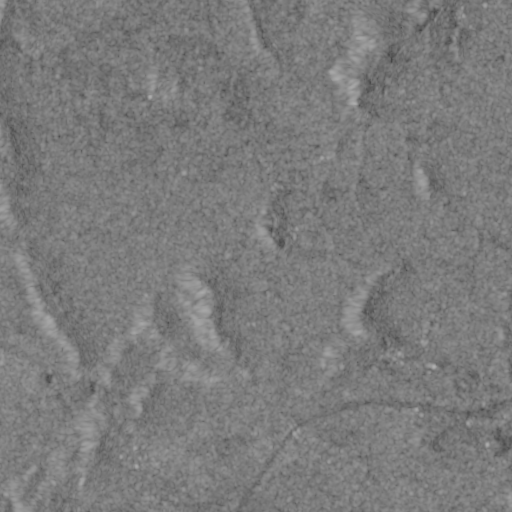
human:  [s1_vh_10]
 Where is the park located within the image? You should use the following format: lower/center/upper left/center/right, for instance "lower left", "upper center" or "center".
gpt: The park is located in the lower right of the image.
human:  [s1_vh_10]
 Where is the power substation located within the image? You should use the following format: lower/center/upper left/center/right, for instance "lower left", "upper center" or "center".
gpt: The power substation is located in the lower right of the image.
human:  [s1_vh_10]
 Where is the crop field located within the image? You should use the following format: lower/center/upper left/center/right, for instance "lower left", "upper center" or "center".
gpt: There is no crop field in the image.

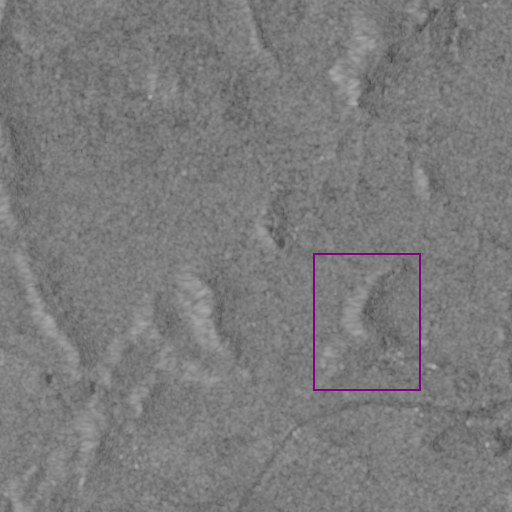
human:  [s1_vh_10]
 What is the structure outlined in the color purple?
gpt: The structure outlined in purple is a quarry.
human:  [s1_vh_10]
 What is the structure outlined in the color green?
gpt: There is no green outline.